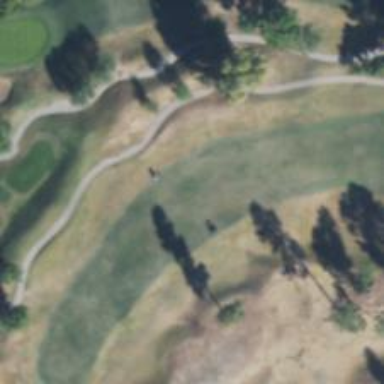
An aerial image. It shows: View of golf hole.